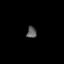
Tissue: lung
Cell type: Epithelial cells
Senescence score: 0.2174
Nuclear area (px): 109
Mean DAPI intensity: 93.422